Question: I started learning how to use Selenium today. I have never used it before. I downloaded the Selenium IDE (1.0.10) plugin for FireFox (3.5.16). The way it's behaving is not matching up to the docs.
1. When I click the record button and perform actions in my browser, nothing happens in the IDE (nothing is recorded). (Actually, initially it did record, but now it doesn't) I tried restarting FireFox and that had no effect.
2. Also, the main controls are now inactive. I've included a screen shot to show what I mean by that. The controls remain inactive even it I click or double click on the name of a test case in the panel on the left.
3. And one final question -- it appears that a Selenium test case mentions Chrome in its default configuration even though the docs say you can only record tests using FireFox. Should I do anything about that?
If anyone can shed light on any of the above mysteries I would appreciate it. Thanks!

UPDATE
I restarted FireFox again and now it's recording actions, but the controls are still greyed-out as in the screenshot, so I can't play back the test.
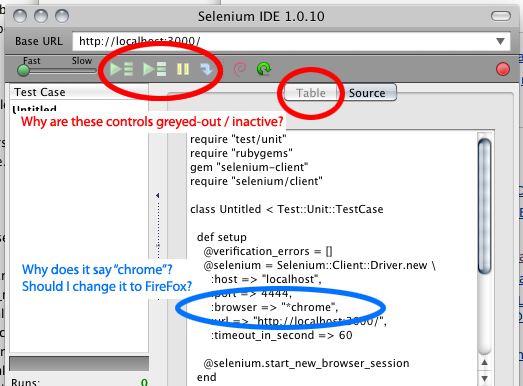
Answer: The issue is that you are not in the HTML runner mode. The IDE has no concept of ruby or python or c# or Java. That is up to plugins which just essentially do a find an replace.
*chrome means Firefox Chrome. Something that has been around for a lot longer than Google Chrome the browser. It means use the browser chrome which removes a couple sandboxing issues.
If you want to play back the tests you can't go out of the table mode otherwise the IDE won't understand what to do. The code in the screenshot should be stored in a .rb file and that should be executed.